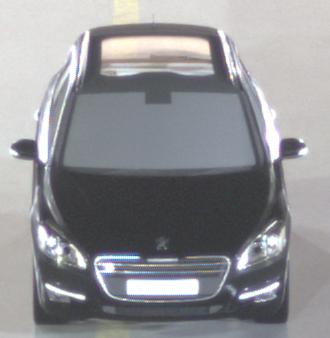
Make: Peugeot
Model: 508 SW 120 VTi
Detailed model: 508 (I) SW
Model produced from: 2011/03
Model produced until: 2014/05
Doors: 5
Color: black
Road condition: wet road
Daytime: night
Contrast: high contrast